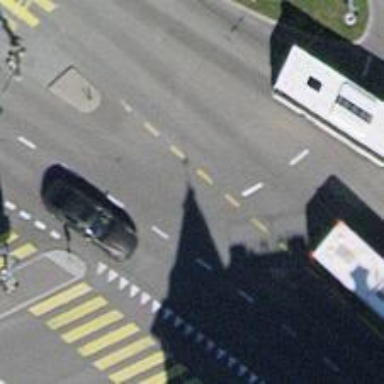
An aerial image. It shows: Secondary road with asphalt surface and trolley wires.